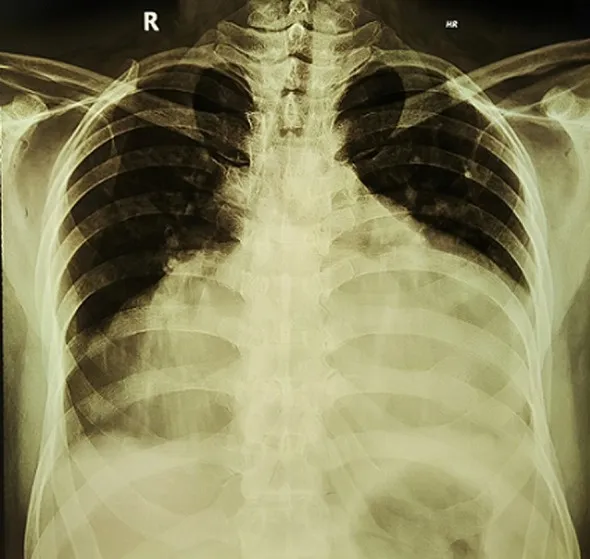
chest radiogram showing cardiomegaly with globular enlargement of the cardiac silhouette with "water bottle" configuration.
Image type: radiology (x_ray)